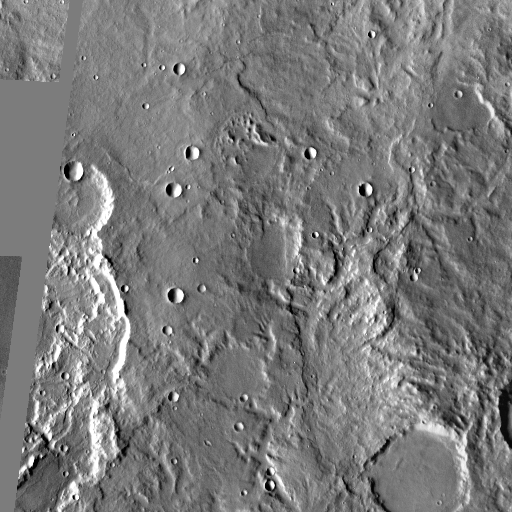
Crater classes present: Background, Other, Layered, Buried, Secondary